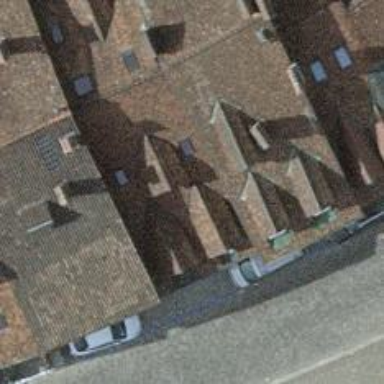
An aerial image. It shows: Footway under covered arcade.